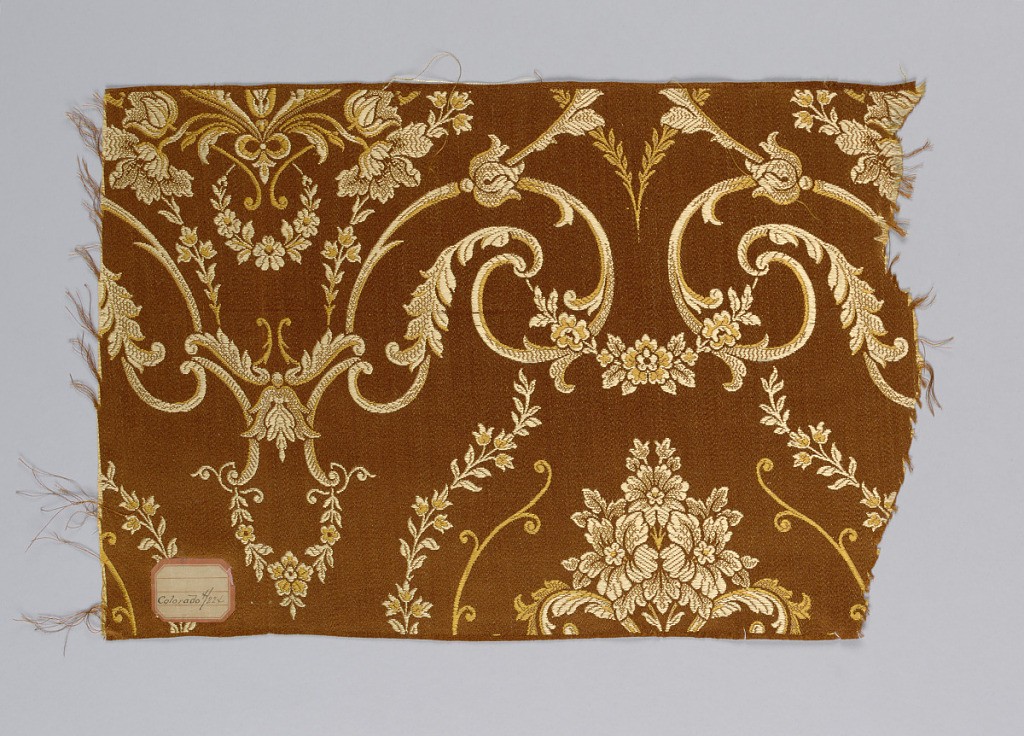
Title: Sample
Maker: Orinoka Mills, Philadelphia, Pennsylvania, USA
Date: ca. 1910
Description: red/brown warp and two shades of gold color weft making  a floral arabesque pattern